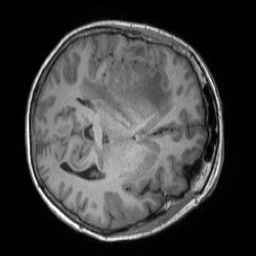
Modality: T1w
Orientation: axial
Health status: ill
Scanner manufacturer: siemens
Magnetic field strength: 3 T
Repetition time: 1.9 s
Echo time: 0.00251 s